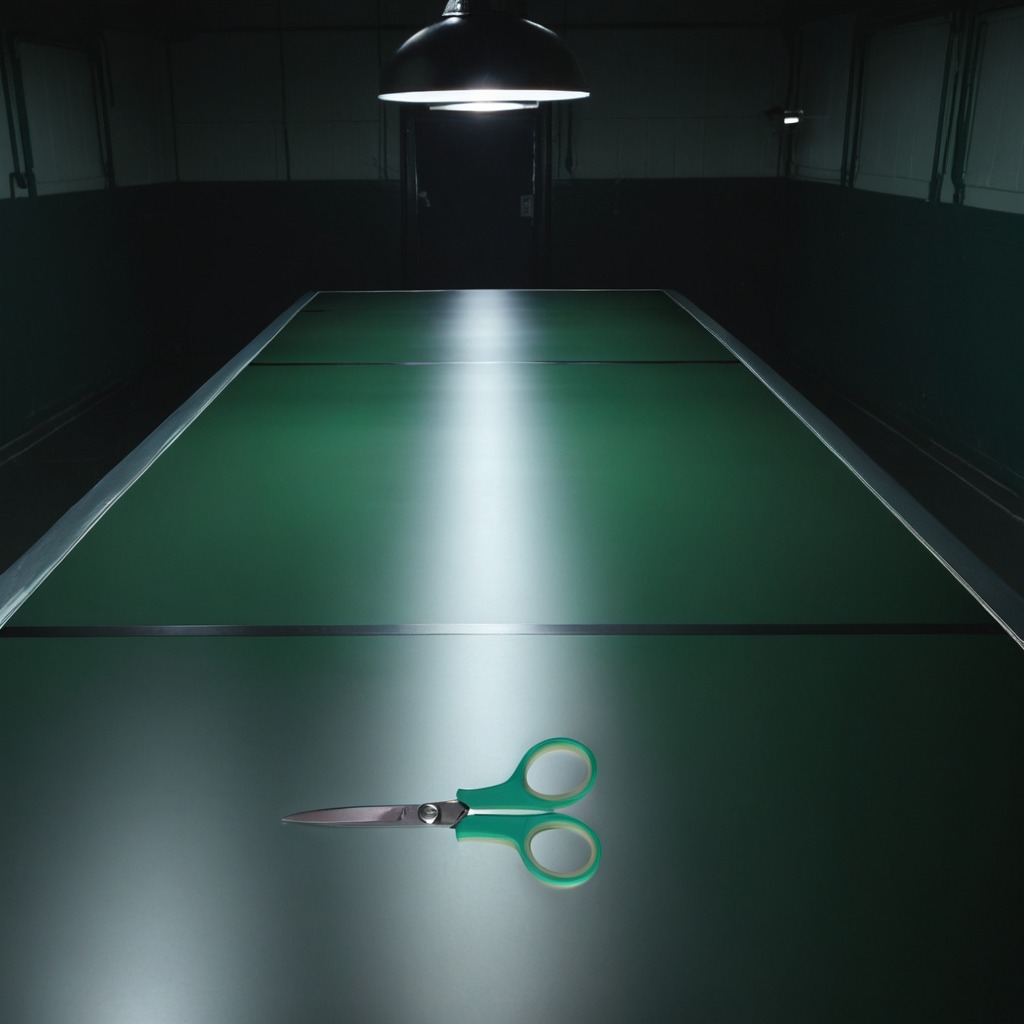
A scissor is lying on a clean empty table in a railway signal maintenance room lit by harsh overhead fluorescents.